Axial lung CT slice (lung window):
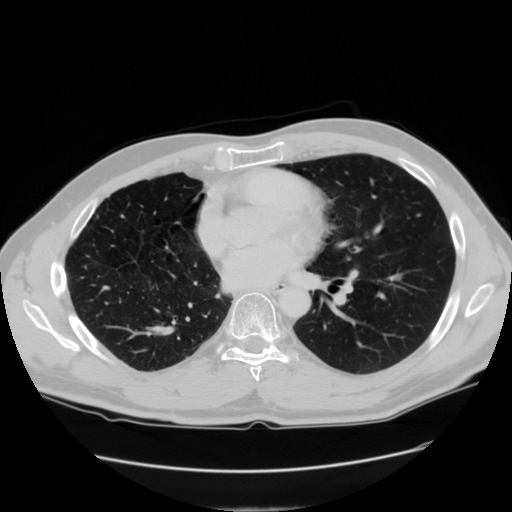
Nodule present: no